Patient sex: F
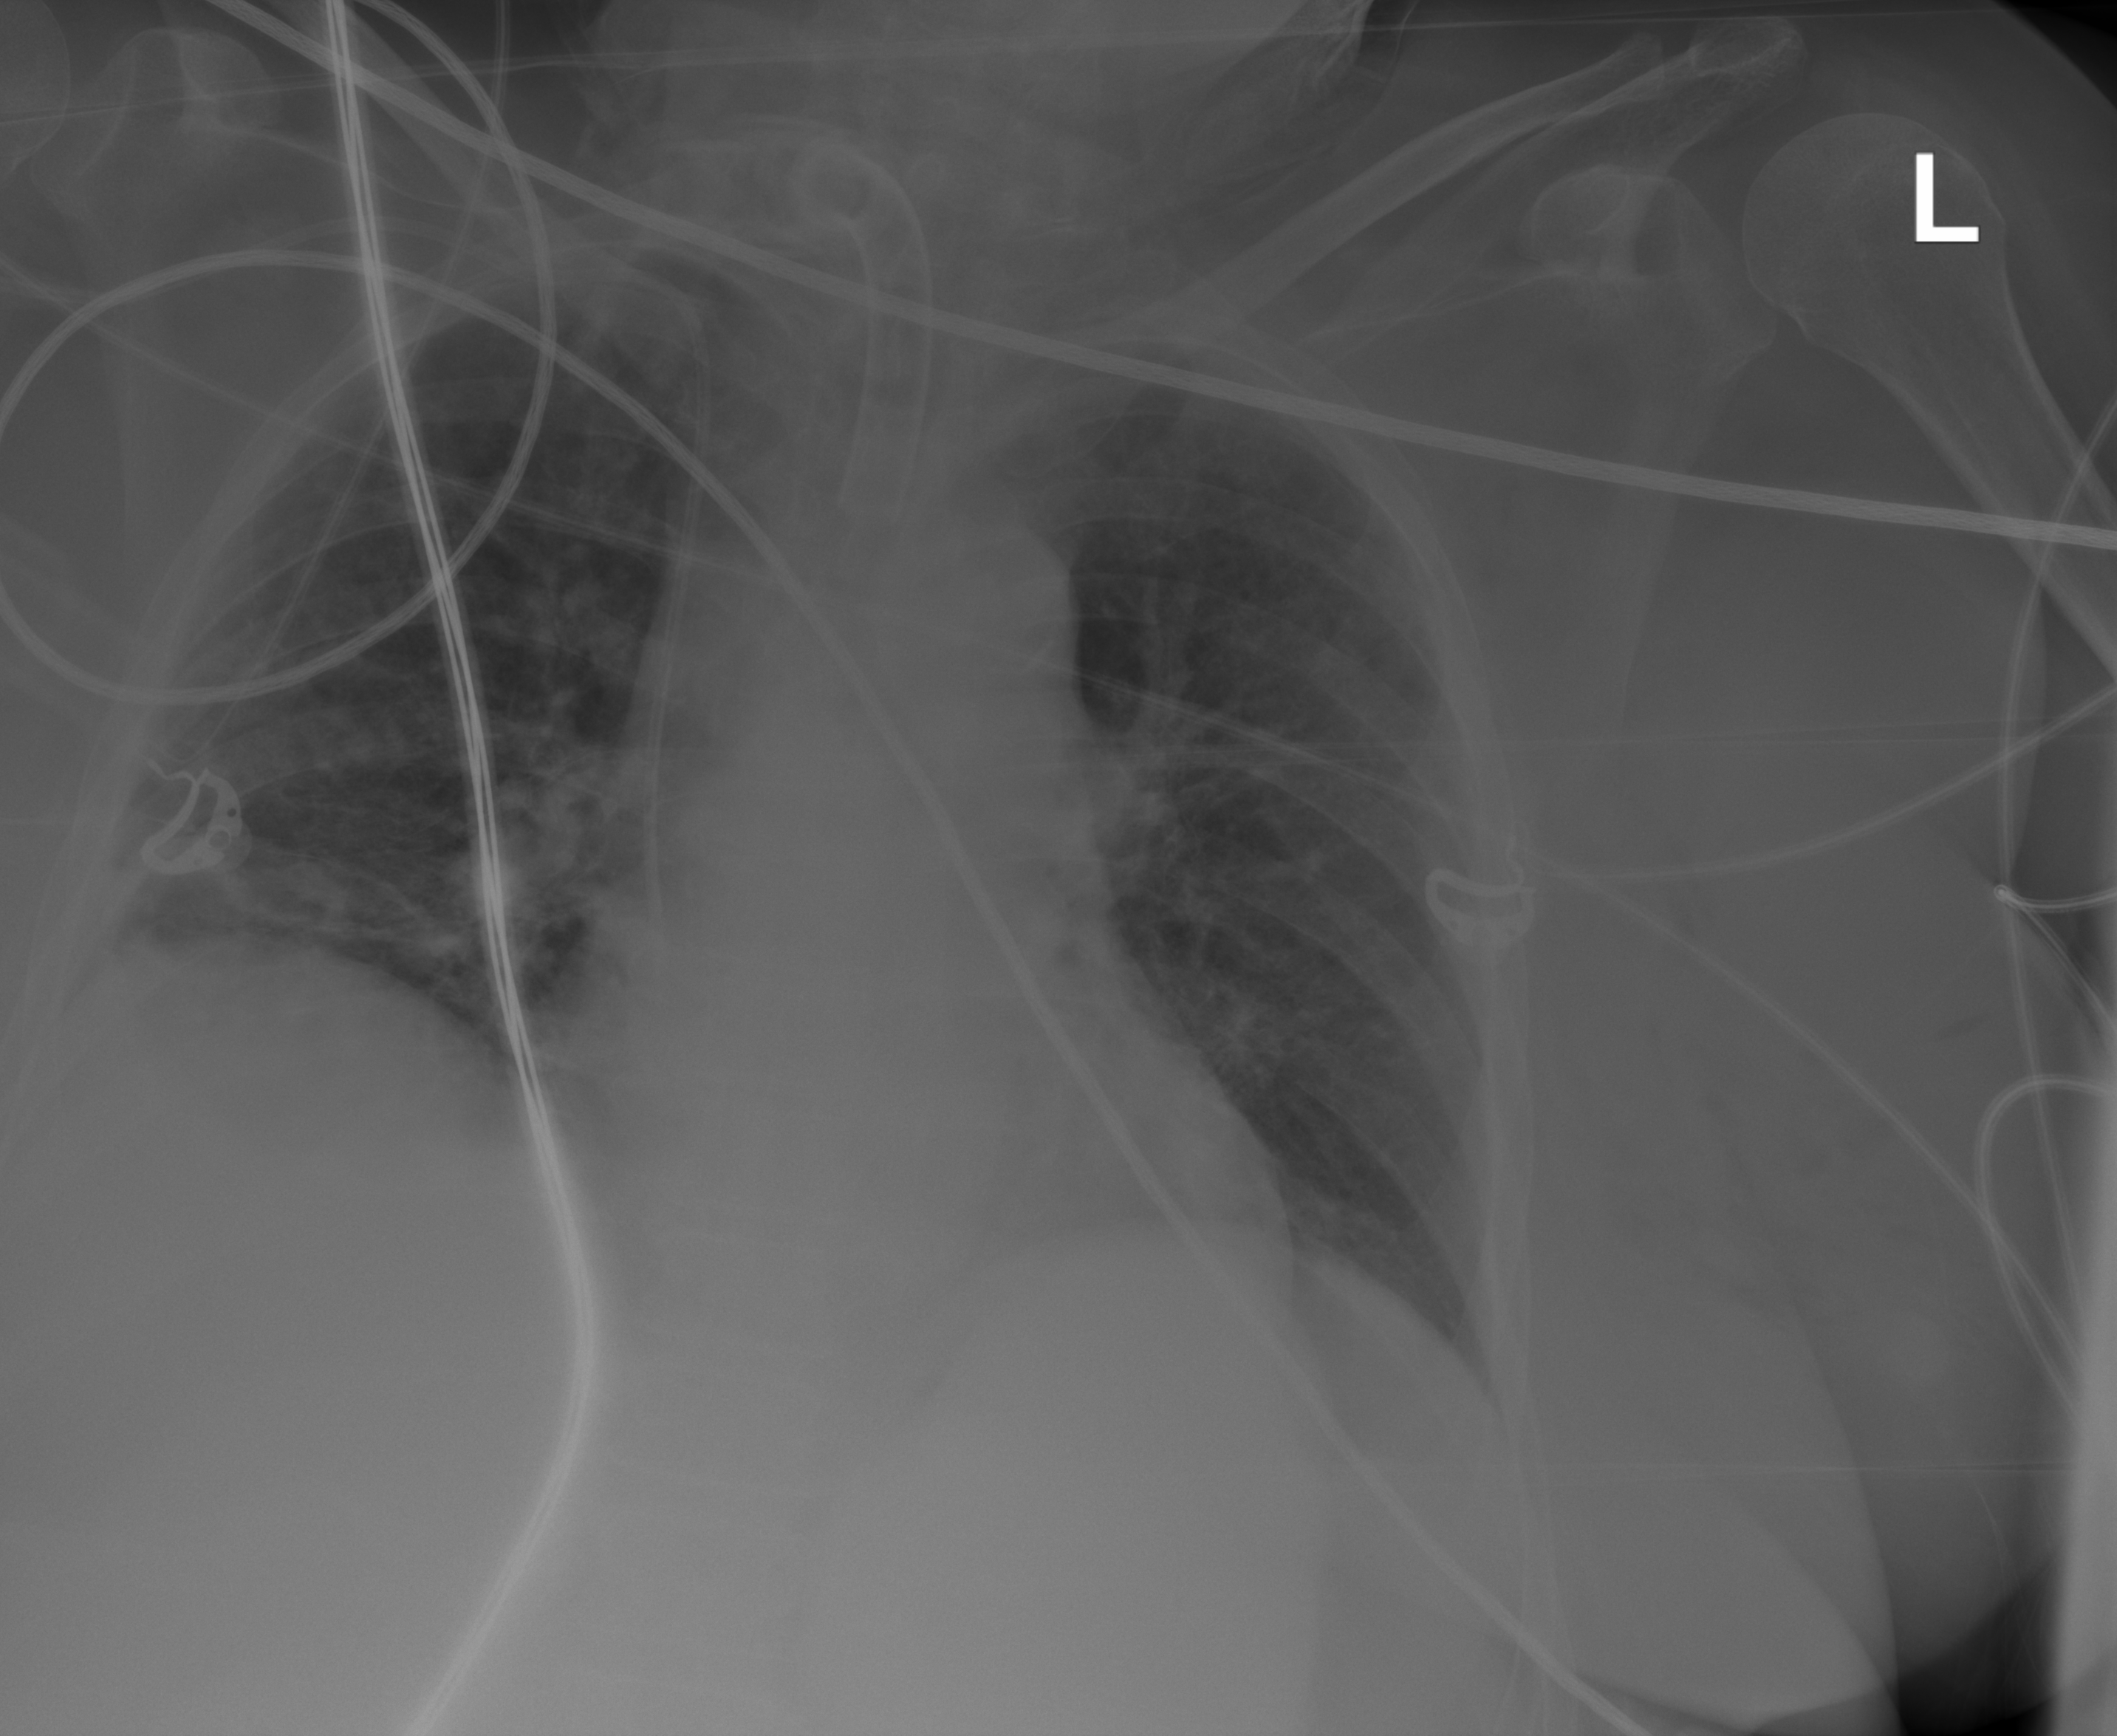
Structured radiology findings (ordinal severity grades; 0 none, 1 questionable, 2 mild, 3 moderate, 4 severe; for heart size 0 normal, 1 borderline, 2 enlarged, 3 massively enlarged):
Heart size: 0
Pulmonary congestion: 0
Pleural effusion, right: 0
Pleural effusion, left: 2
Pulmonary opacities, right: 2
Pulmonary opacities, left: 0
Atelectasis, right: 2
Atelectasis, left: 2